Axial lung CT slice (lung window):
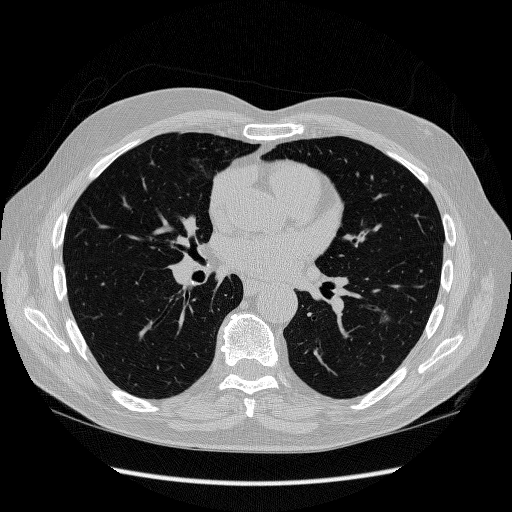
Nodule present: yes
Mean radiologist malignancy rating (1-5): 3